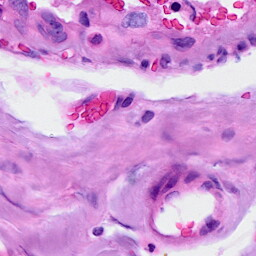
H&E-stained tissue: Breast